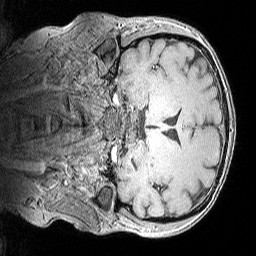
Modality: MP2RAGE
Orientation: coronal
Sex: female
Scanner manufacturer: siemens
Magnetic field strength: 3 T
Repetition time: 5 s
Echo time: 0.00292 s